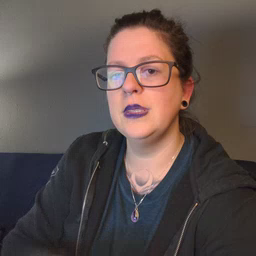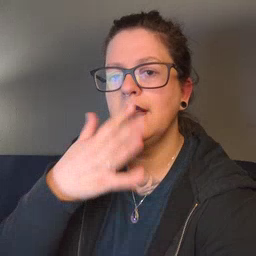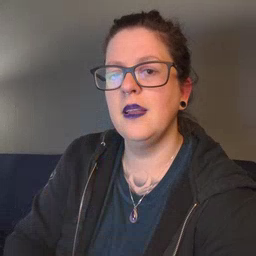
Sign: snack